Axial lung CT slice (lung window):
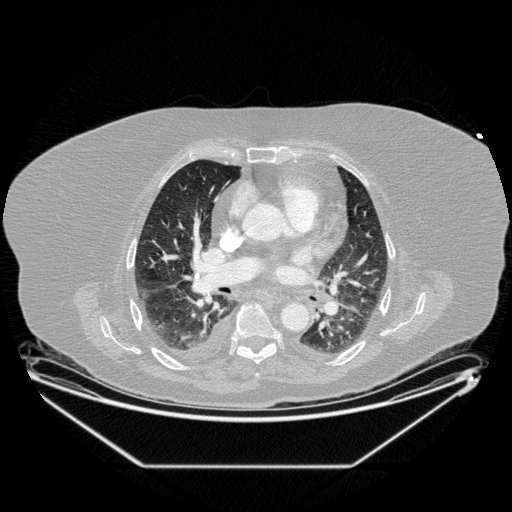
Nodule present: no